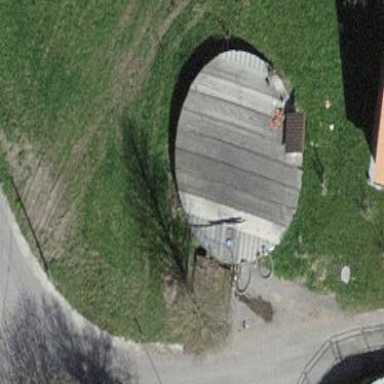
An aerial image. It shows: Storage tank that is man-made.